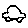
Label: car